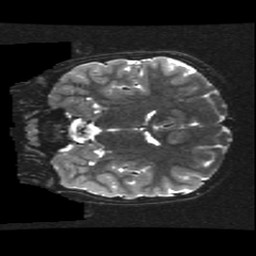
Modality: T2w
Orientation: coronal
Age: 9
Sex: female
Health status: ill
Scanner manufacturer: ge
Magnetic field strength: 3 T
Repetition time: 7.5 s
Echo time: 0.1015 s